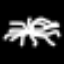
Label: squiggle